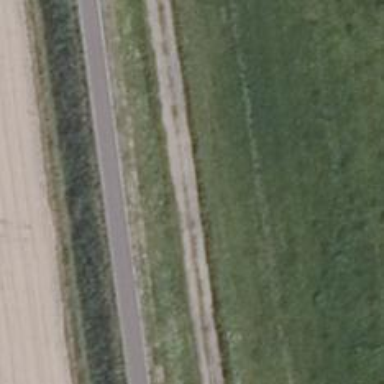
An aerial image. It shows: Track road with grade3 tracktype.